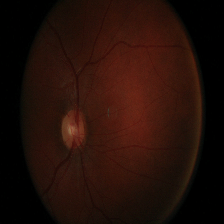
Diabetic retinopathy grade: Moderate